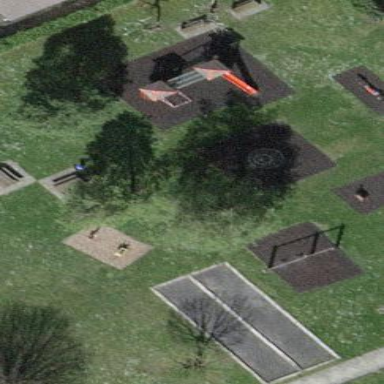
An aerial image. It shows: Playground area for leisure land.